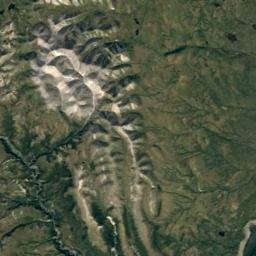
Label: mountain